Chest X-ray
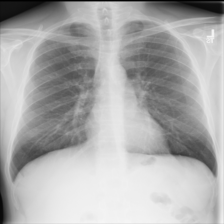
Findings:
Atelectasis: negative
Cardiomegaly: negative
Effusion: negative
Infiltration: negative
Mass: negative
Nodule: negative
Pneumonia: negative
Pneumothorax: negative
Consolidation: negative
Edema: negative
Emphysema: negative
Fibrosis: negative
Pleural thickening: negative
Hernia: negative